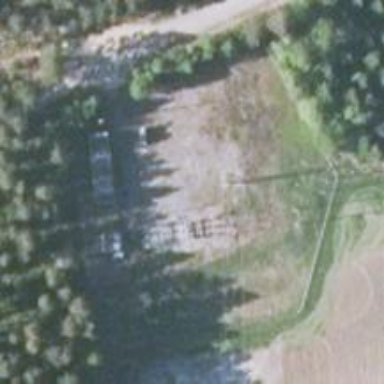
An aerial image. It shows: Power tower.